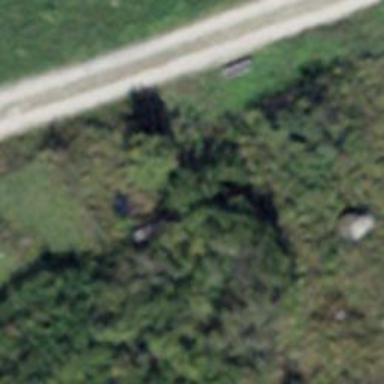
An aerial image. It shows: Brown bench.